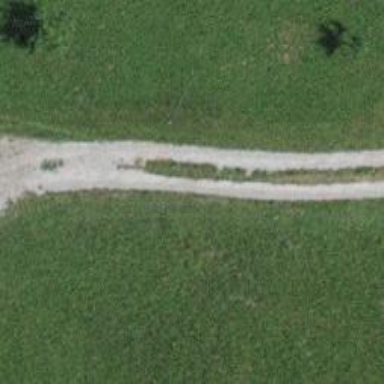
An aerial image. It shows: Track with fine gravel surface classified as grade 3.